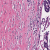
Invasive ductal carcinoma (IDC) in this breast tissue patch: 1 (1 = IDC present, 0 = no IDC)